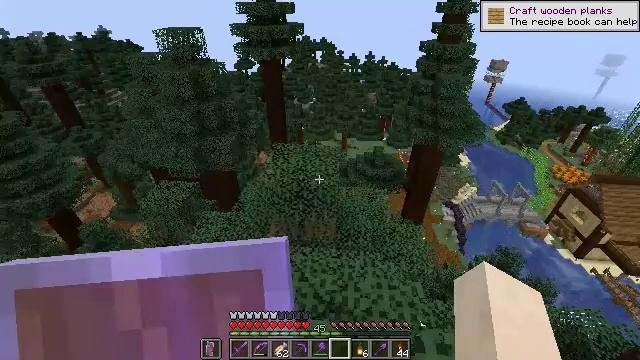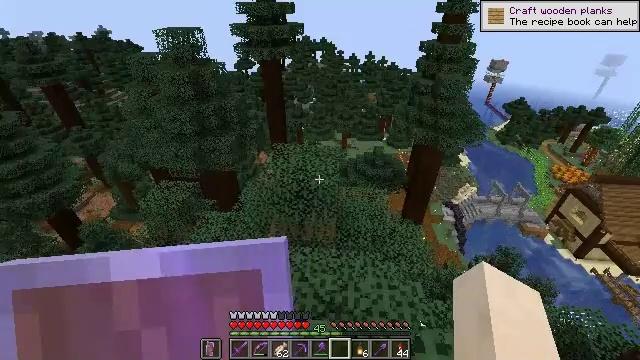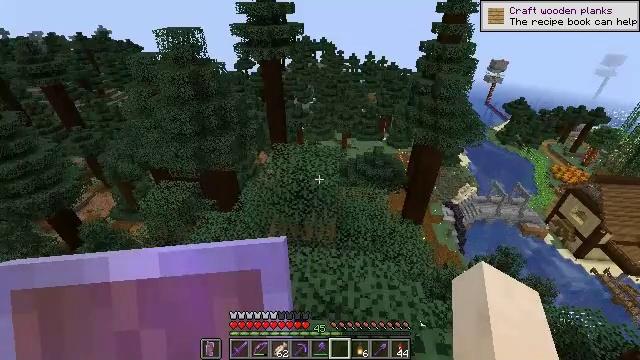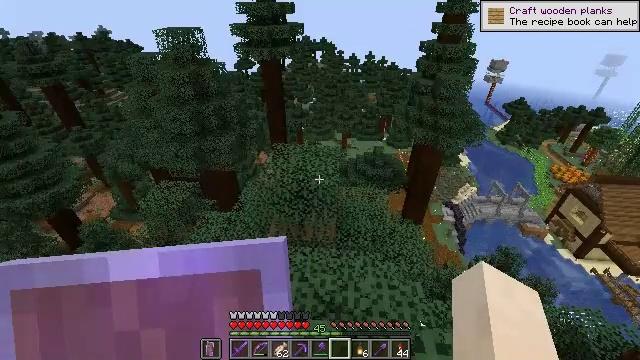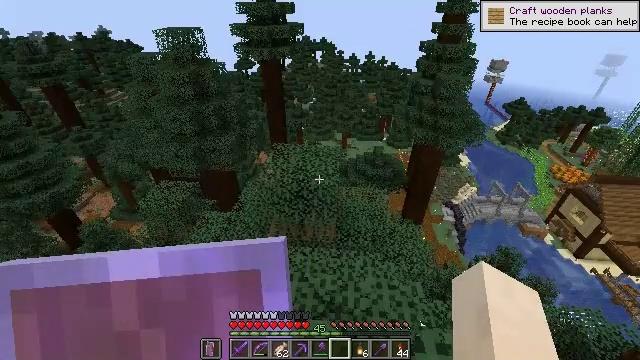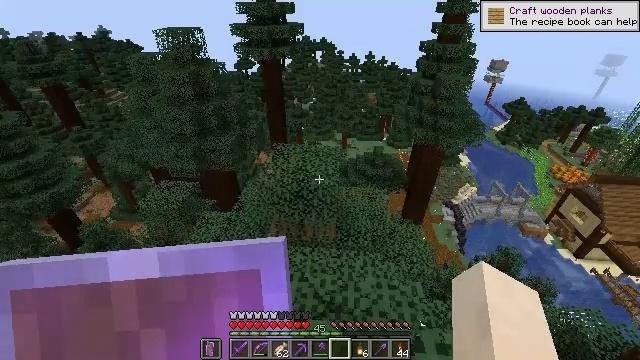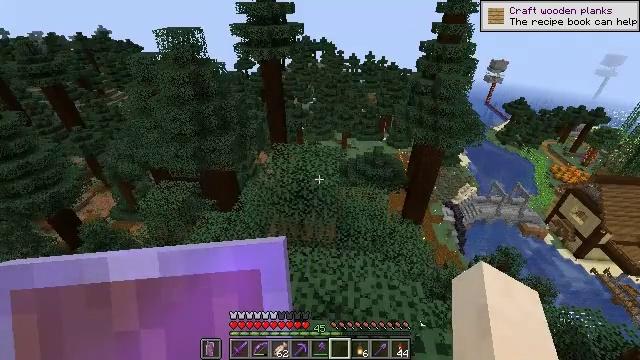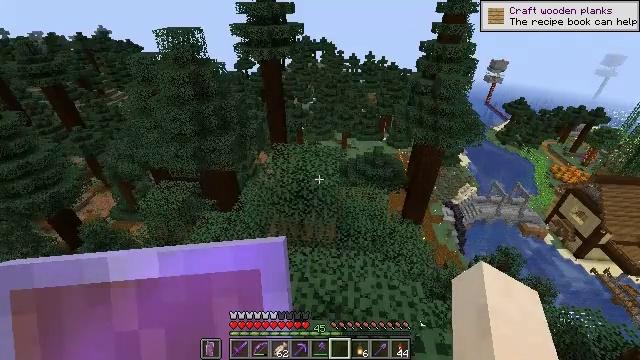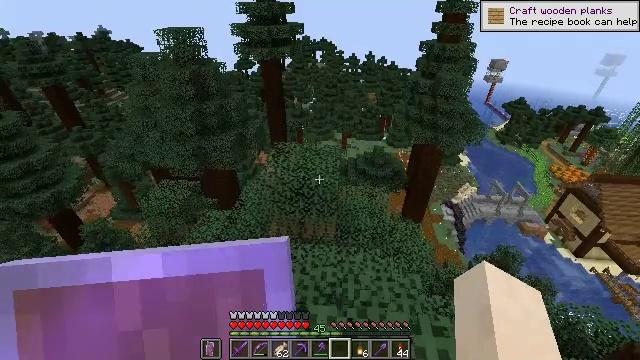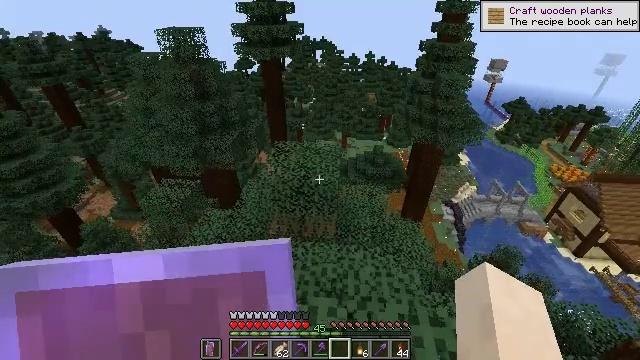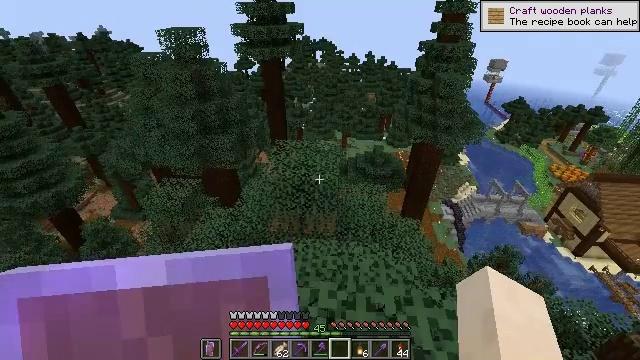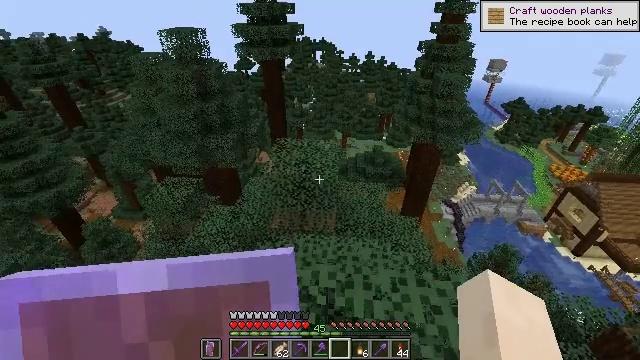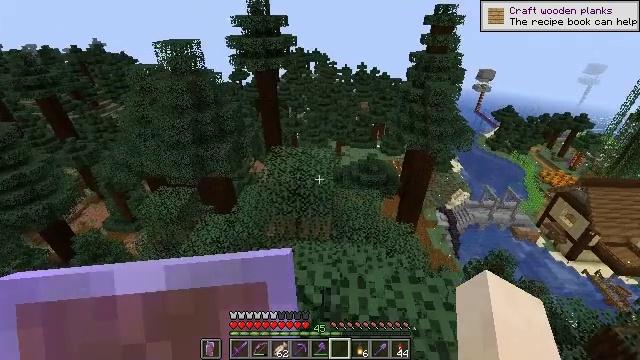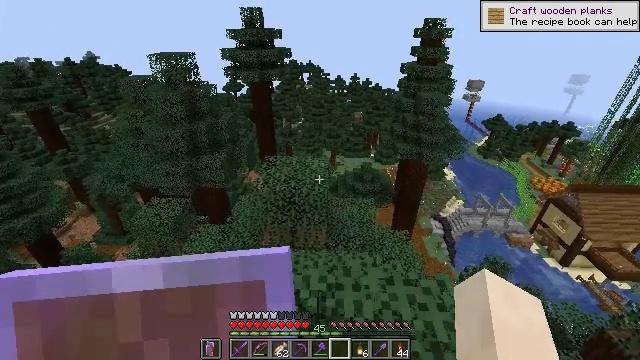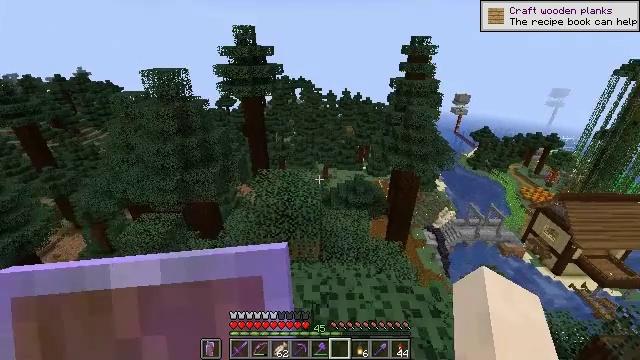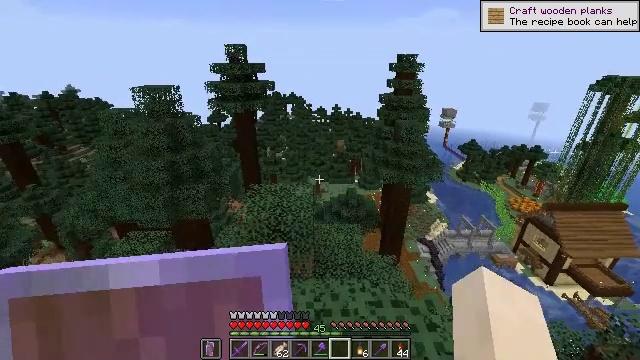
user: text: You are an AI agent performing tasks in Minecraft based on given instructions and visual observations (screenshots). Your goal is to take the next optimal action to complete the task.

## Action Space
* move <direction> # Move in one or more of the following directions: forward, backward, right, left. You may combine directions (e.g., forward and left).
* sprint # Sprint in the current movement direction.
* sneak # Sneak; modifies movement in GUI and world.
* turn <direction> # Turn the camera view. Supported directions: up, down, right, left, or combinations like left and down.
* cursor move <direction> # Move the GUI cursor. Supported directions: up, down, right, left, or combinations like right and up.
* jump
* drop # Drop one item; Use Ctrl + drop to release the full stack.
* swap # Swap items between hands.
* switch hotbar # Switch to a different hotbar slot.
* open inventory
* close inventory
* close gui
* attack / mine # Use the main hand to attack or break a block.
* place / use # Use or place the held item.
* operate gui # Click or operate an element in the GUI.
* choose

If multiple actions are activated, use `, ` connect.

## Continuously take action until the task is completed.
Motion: motion action
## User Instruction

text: Mine spruce leaves from the tree.
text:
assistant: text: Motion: no_op
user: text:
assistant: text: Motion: no_op
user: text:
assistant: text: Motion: no_op
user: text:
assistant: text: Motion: no_op
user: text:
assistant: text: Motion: no_op
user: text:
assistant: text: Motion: no_op
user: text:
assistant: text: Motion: no_op
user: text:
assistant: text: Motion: move back
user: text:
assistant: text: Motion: move back
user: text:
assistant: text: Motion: move back
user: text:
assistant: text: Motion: no_op
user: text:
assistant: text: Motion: turn right and up
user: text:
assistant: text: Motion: turn right and up
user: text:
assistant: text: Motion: turn right and up
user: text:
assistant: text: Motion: turn right and up
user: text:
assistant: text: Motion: turn right and up
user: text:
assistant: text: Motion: turn right and up
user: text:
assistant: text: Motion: no_op
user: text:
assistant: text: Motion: no_op
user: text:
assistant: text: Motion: no_op
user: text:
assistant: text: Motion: move forward
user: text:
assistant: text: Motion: move forward
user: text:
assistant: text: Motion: move forward
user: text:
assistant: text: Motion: move forward
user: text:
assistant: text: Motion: move forward
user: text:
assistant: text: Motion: move forward
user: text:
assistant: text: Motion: no_op
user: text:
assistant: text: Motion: no_op
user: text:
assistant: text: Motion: no_op
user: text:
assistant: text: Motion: no_op